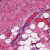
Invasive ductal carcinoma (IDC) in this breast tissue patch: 0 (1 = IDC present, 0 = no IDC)